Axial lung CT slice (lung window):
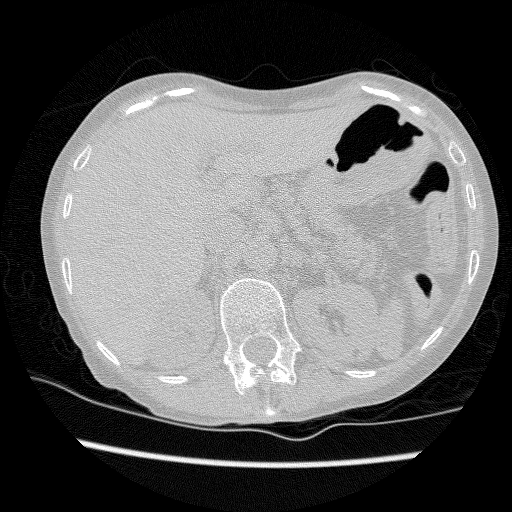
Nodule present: no